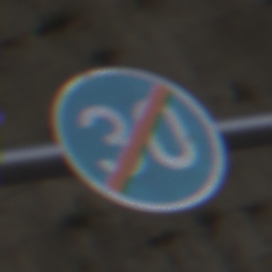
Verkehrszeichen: EndeMindestgeschwindigkeit
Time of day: MorningAfternoon
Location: Outdoor (Suburban)
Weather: PartlyCloudy
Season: NotSpecified
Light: Natural